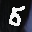
Label: 5